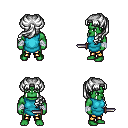
a pixel art fantasy rpg character, male body template, orc, green skin, teal tunic, gold greaves, white princess hairstyle, white cloth bandages, dagger, four views (front, back, left, right), 2x2 character sprite sheet, small pixel art, hard edges, no anti-aliasing